Question: I am trying to find a solution to a problem, I have searched and the closest I can find is a post on interpolation from these forums which I have been able to achieve limited success.
I have multiple polygon's defined as separate scatter plots given by a number of x-y points. What I am attempting to do is draw a horizontal line on the y-axis and find x-min and x-max values at which the horizontal line intersects the polygon. I would like to do this for the full range of y-values. So in theory I could step through a loop and record the values at y=1, y=2 etc. An engineering software I am using requires input parameters in this format hence my attempt to find a solution.
Any advise or pointers on the best approach to this problem would be much appreciated and I will give it a go.

'''
import matplotlib.pyplot as plt
import numpy as np
x =[1,2.6,2.56,2.57,10,11.66,13.07,11.78,11.27,6.49,5.98,5.76,3.02,1.87,1]
y =[15.59,15.09,15.14,15.15,16,17,25.47,26,27,27,28,28,26.67,16.37,15.59]
plt.plot(x,y)
plt.grid()
plt.show()
'''
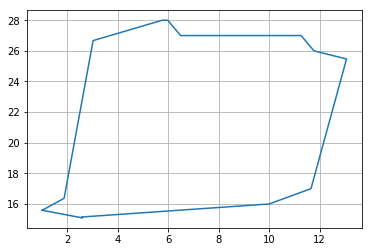
Answer: You can linearly interpolate between those two points, where the polygon crosses the line defined by 'ys==?'. To find those points, you may substract the 'ys' value from the 'y' values of the polygon, find those points between which the sign changes and get the minimum and maximum of those points.
'''
import numpy as np
import matplotlib.pyplot as plt
x =[1,2.6,2.56,2.57,10,11.66,13.07,11.78,11.27,6.49,5.98,5.76,3.02,1.87,1]
y =[15.59,15.09,15.14,15.15,16,17,25.47,26,27,27,28,28,26.67,16.37,15.59]
def findminmax(t, x, zero=0):
t = np.array(t); x = np.array(x)
ta = []
p = (x-zero) > 0
ti = np.where(np.bitwise_xor(p[1:], p[:-1]))[0]
for i in ti:
y_ = np.sort(x[i:i+2])
z_ = t[i:i+2][np.argsort(x[i:i+2])]
t_ = np.interp(zero, y_, z_)
ta.append( t_ )
if ta:
return min(ta), max(ta)
else:
return None, None
plt.plot(x,y)
ys = np.arange(13, 29, 0.2)
result = []
for s in ys:
mi, ma = findminmax(x,y,zero=s)
if mi and ma:
result.append([mi,ma,s])
print("y = {}, minimum {}, maximum {}".format(s,mi,ma))
result=np.array(result)
plt.scatter(result[:,0],result[:,2], label="min", color="limegreen")
plt.scatter(result[:,1],result[:,2], label="max", color="crimson")
plt.legend()
plt.grid()
plt.show()
'''
<URL>